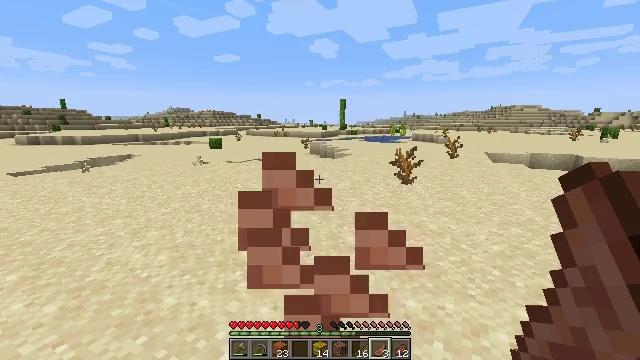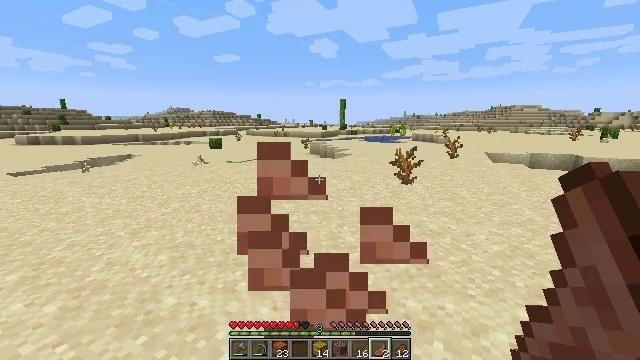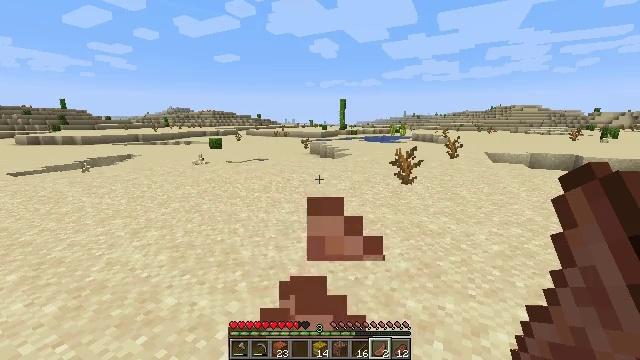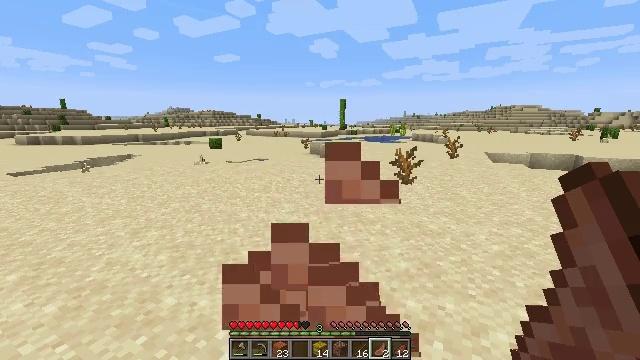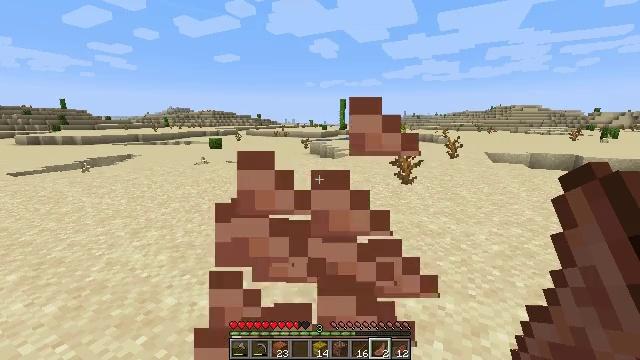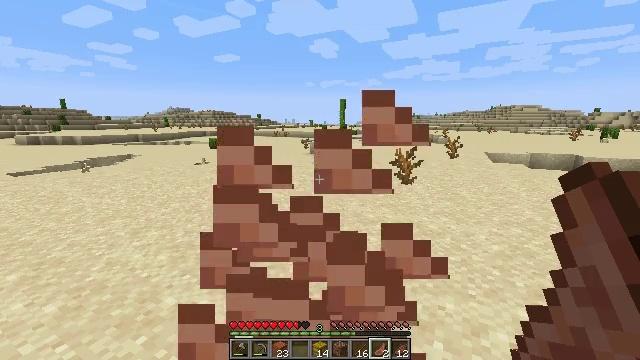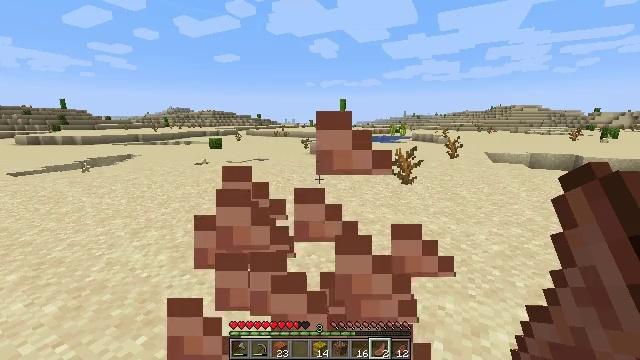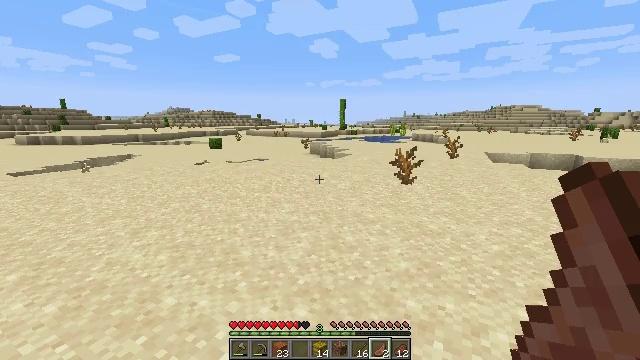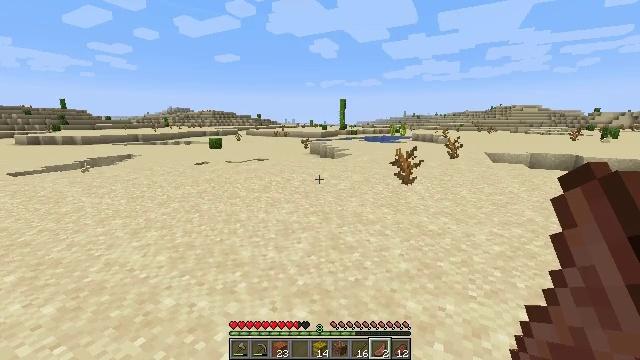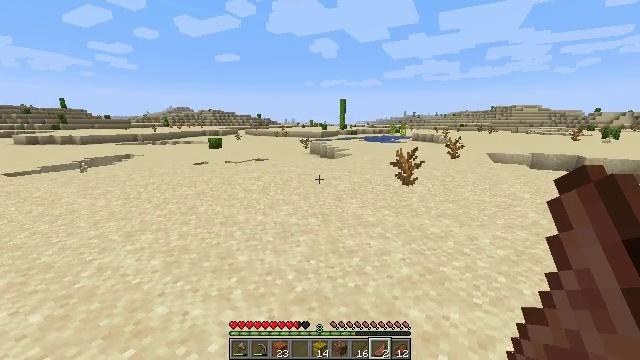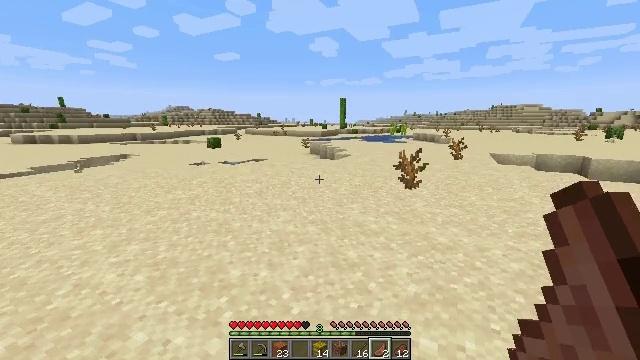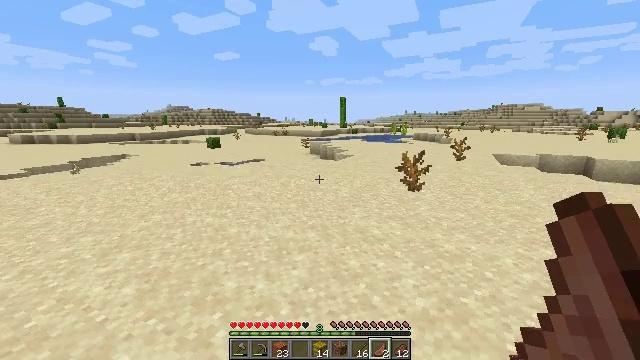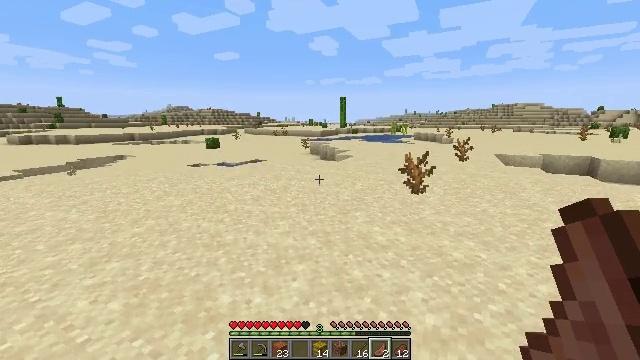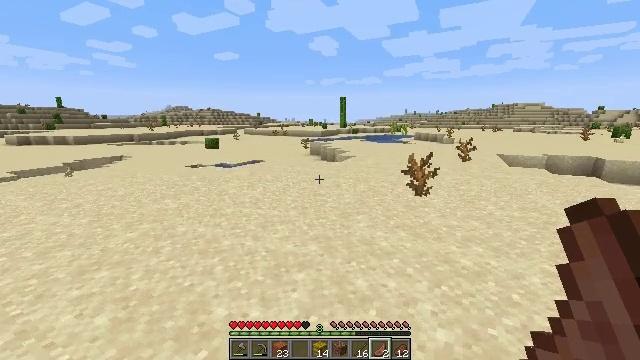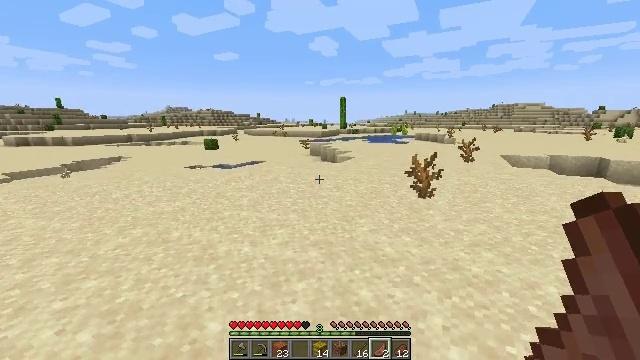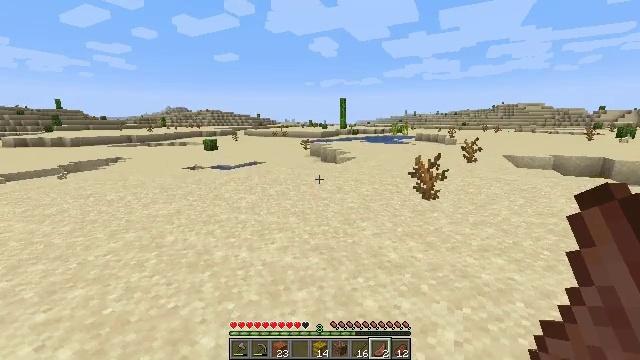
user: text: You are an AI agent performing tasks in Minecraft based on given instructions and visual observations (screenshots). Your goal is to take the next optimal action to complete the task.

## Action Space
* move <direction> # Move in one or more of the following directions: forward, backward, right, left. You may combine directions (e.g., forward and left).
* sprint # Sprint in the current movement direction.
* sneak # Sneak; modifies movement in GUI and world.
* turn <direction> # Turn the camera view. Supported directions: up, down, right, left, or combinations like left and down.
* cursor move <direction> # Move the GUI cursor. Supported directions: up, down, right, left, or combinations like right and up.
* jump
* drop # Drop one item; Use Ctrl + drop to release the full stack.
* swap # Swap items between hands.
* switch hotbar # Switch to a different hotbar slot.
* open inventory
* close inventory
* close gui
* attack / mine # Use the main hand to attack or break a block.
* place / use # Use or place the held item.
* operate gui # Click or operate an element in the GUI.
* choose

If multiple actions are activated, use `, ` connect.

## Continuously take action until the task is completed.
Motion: motion action
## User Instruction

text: Collect the dead bush from dry areas.
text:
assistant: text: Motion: use / place
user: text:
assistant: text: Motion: no_op
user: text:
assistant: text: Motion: no_op
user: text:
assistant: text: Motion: no_op
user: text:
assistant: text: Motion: no_op
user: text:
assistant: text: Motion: no_op
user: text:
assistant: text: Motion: no_op
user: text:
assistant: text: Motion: move forward
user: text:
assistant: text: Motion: move forward
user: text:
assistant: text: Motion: move forward
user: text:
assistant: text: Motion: move forward
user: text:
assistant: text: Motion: move forward
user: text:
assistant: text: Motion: move forward, use / place
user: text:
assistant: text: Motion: move forward, use / place
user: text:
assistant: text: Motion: move forward, use / place
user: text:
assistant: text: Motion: move forward, use / place
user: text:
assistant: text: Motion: move forward, use / place
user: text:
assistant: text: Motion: move forward, use / place
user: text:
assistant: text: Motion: move forward, use / place
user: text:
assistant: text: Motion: move forward, use / place
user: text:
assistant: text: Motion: move forward, use / place
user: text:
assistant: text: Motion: move forward
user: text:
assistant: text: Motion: move forward, turn right and up
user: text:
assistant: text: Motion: move forward, turn right and up
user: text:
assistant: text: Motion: move forward, turn right
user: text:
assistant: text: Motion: move forward
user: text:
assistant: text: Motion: move forward
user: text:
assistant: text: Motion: move forward
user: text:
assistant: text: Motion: move forward
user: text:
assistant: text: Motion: move forward